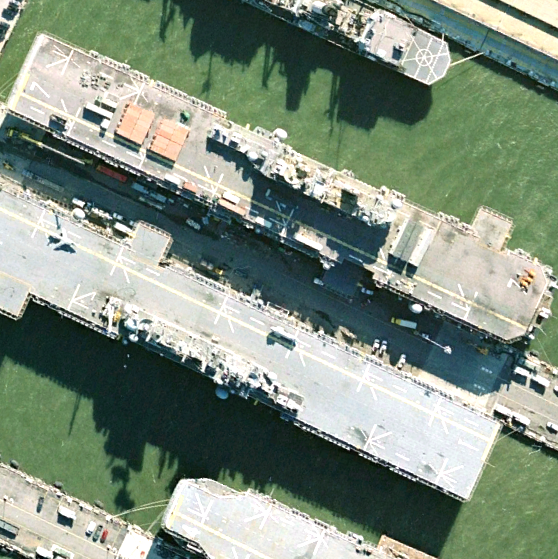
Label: assault